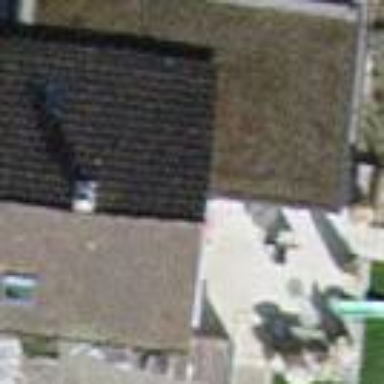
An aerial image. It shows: Building with tile roof.